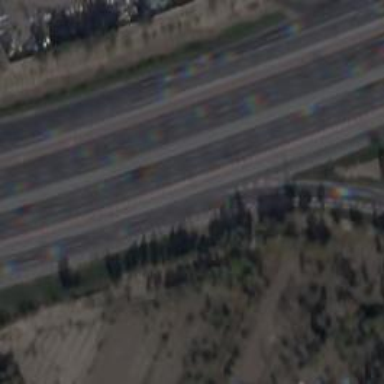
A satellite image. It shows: Motorway junction.